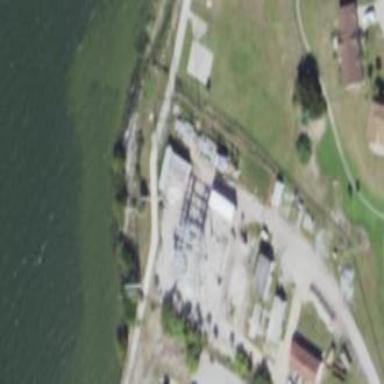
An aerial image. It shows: Outdoor distribution level power substation.